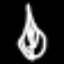
Label: leaf